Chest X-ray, PA view. Patient: 58 years old, sex M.
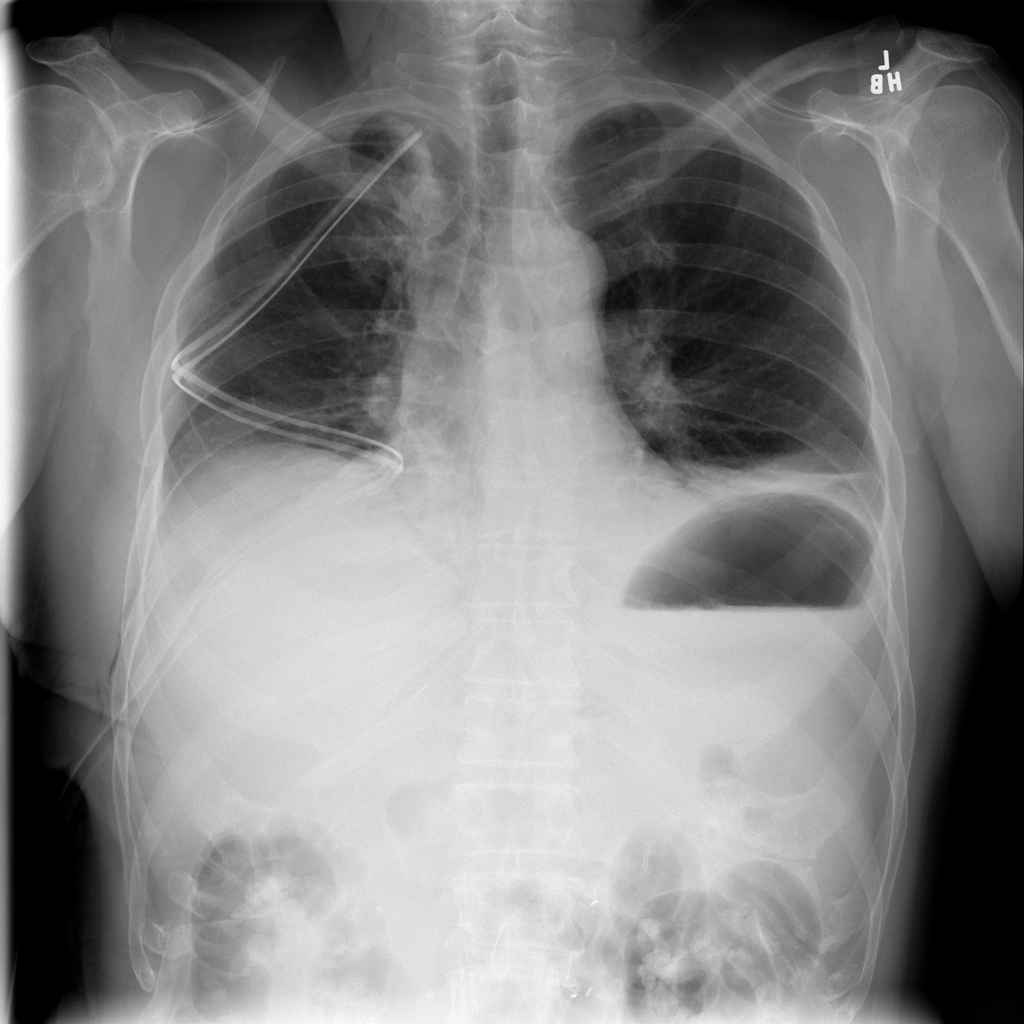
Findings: Effusion